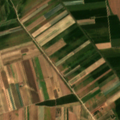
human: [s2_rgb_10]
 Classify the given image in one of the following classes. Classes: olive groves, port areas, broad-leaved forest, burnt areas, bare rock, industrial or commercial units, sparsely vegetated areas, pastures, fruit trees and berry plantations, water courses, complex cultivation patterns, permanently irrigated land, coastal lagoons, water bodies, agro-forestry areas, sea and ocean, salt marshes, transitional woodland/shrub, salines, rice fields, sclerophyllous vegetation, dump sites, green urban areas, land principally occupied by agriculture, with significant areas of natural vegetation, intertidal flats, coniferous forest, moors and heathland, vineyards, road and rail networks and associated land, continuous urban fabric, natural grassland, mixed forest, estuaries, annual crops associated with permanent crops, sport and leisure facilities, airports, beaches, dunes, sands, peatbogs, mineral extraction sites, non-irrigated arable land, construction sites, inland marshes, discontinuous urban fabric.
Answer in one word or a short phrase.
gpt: non-irrigated arable land